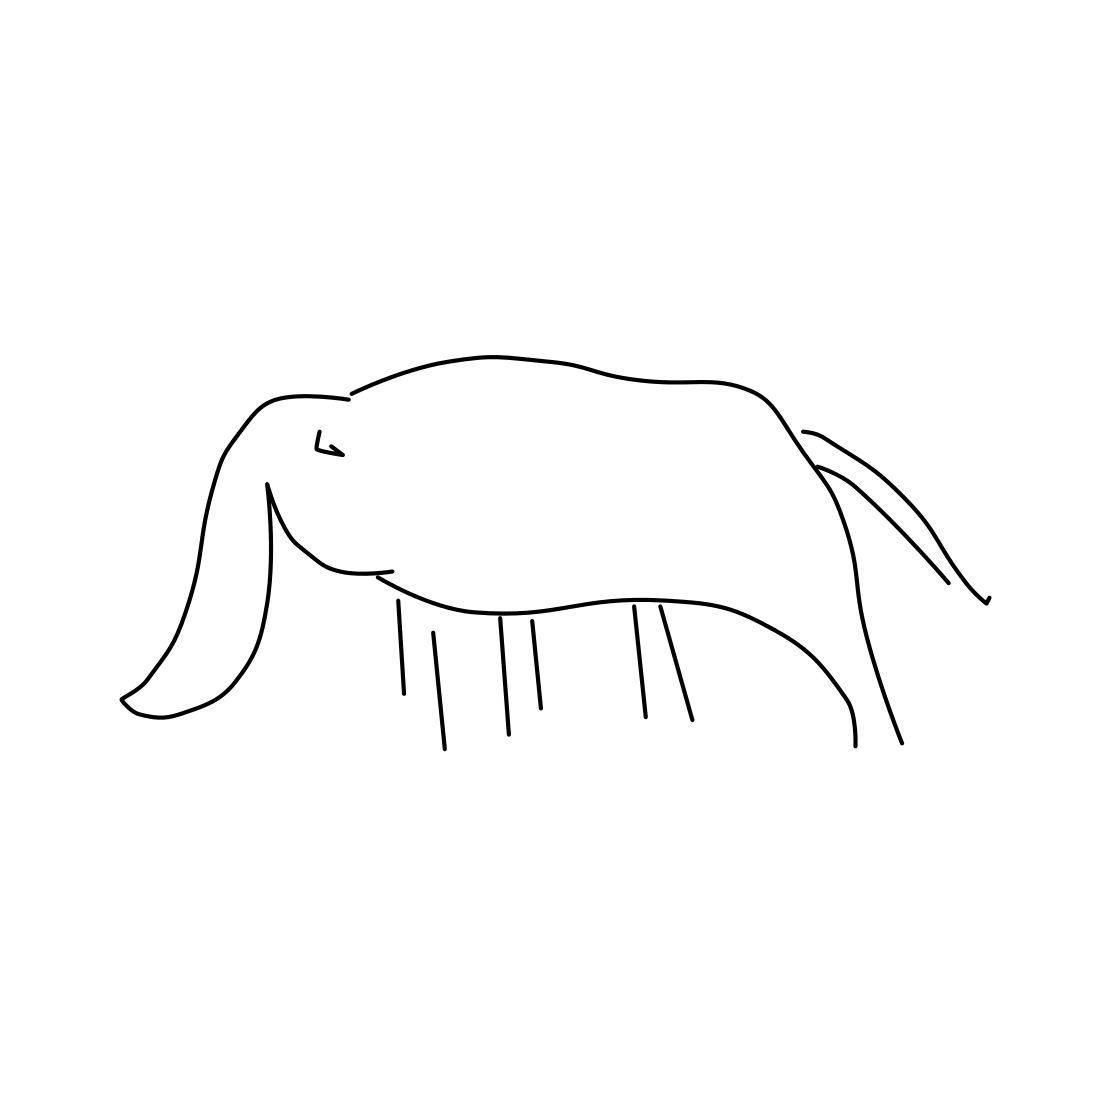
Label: elephant